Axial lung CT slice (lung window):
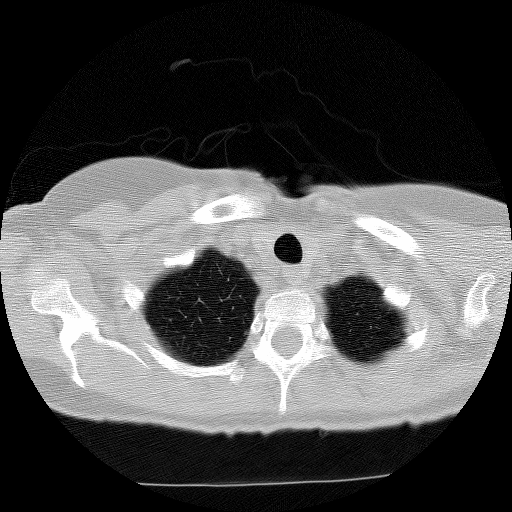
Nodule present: no